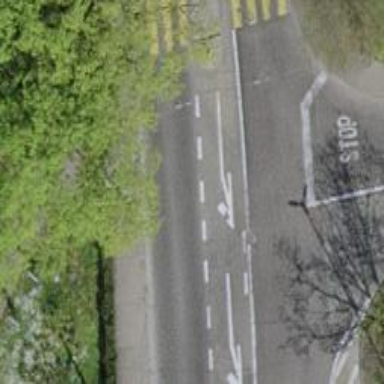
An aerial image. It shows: Secondary road with asphalt surface. The road has trolley wires.